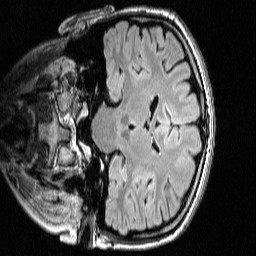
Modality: FLAIR
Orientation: coronal
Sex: female
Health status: ill
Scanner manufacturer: siemens
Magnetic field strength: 3 T
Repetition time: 7 s
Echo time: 0.372 s